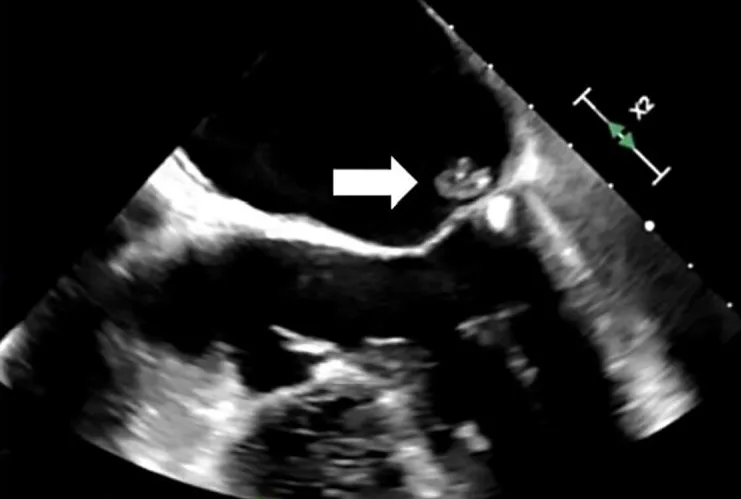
Trans-esophageal echocardiography showing a 12 mm-sized mobile atrial vegetation with marked thickening of the posterior mitral leaflet.
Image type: radiology (ultrasound)